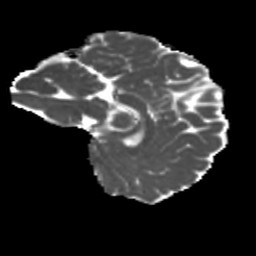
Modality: MD
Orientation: sagittal
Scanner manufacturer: siemens
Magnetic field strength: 3 T
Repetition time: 4 s
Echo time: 0.0594 s